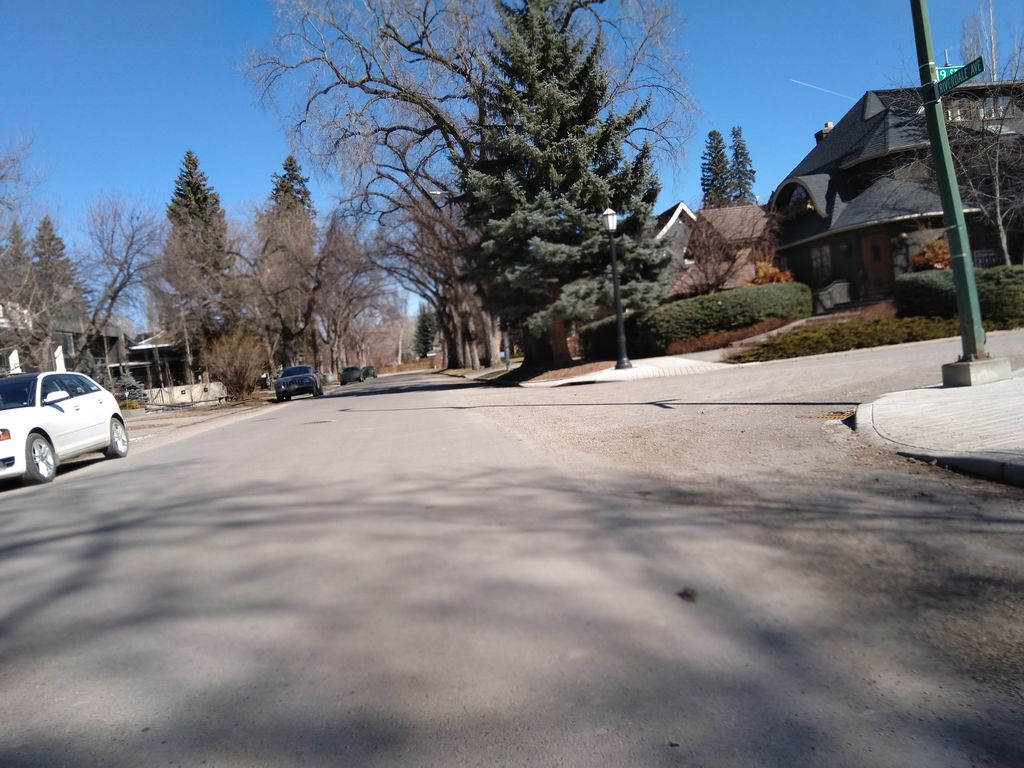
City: calgary